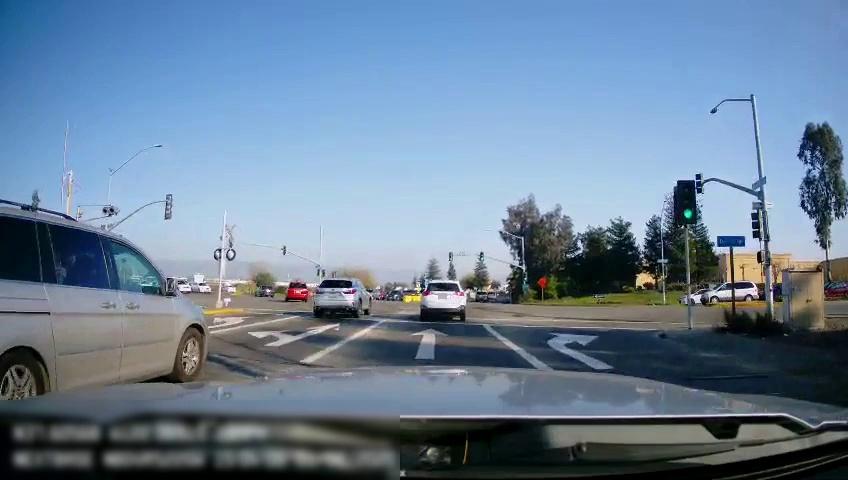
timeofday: Day
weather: Sunny
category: Drivable Space
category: Drivable Space
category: Vehicles | Car
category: Vehicles | Car
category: Vehicles | SUV
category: Vehicles | Car
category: Vehicles | SUV
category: Vehicles | Car
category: Vehicles | SUV
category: Vehicles | SUV
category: Vehicles | Van
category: Vehicles | SUV
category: Lanes | Alternate Lane
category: Lanes | Current Lane
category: Lanes | Current Lane
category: Traffic | Lights
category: Traffic | Lights
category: Traffic | Lights
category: Traffic | Lights
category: Traffic | Lights
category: Traffic | Lights
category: Traffic | Lights
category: Traffic | Signs
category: Traffic | Lights
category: Traffic | Lights
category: Traffic | Signs
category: Traffic | Signs
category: Traffic | Signs
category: Traffic | Lights
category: Traffic | Lights